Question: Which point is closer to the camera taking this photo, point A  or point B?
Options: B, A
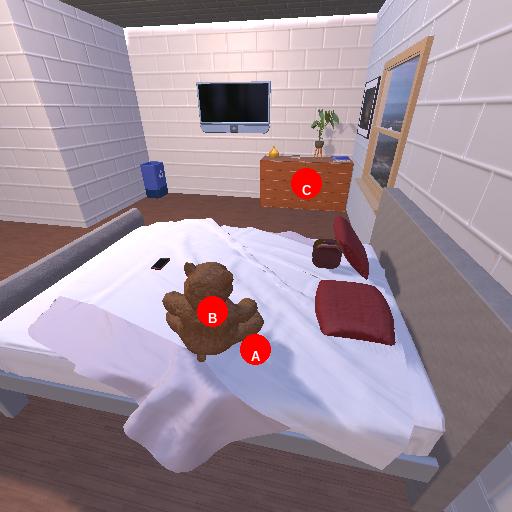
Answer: B